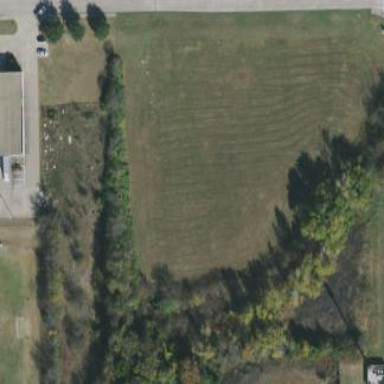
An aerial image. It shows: Grassy plot in zoning area.